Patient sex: M
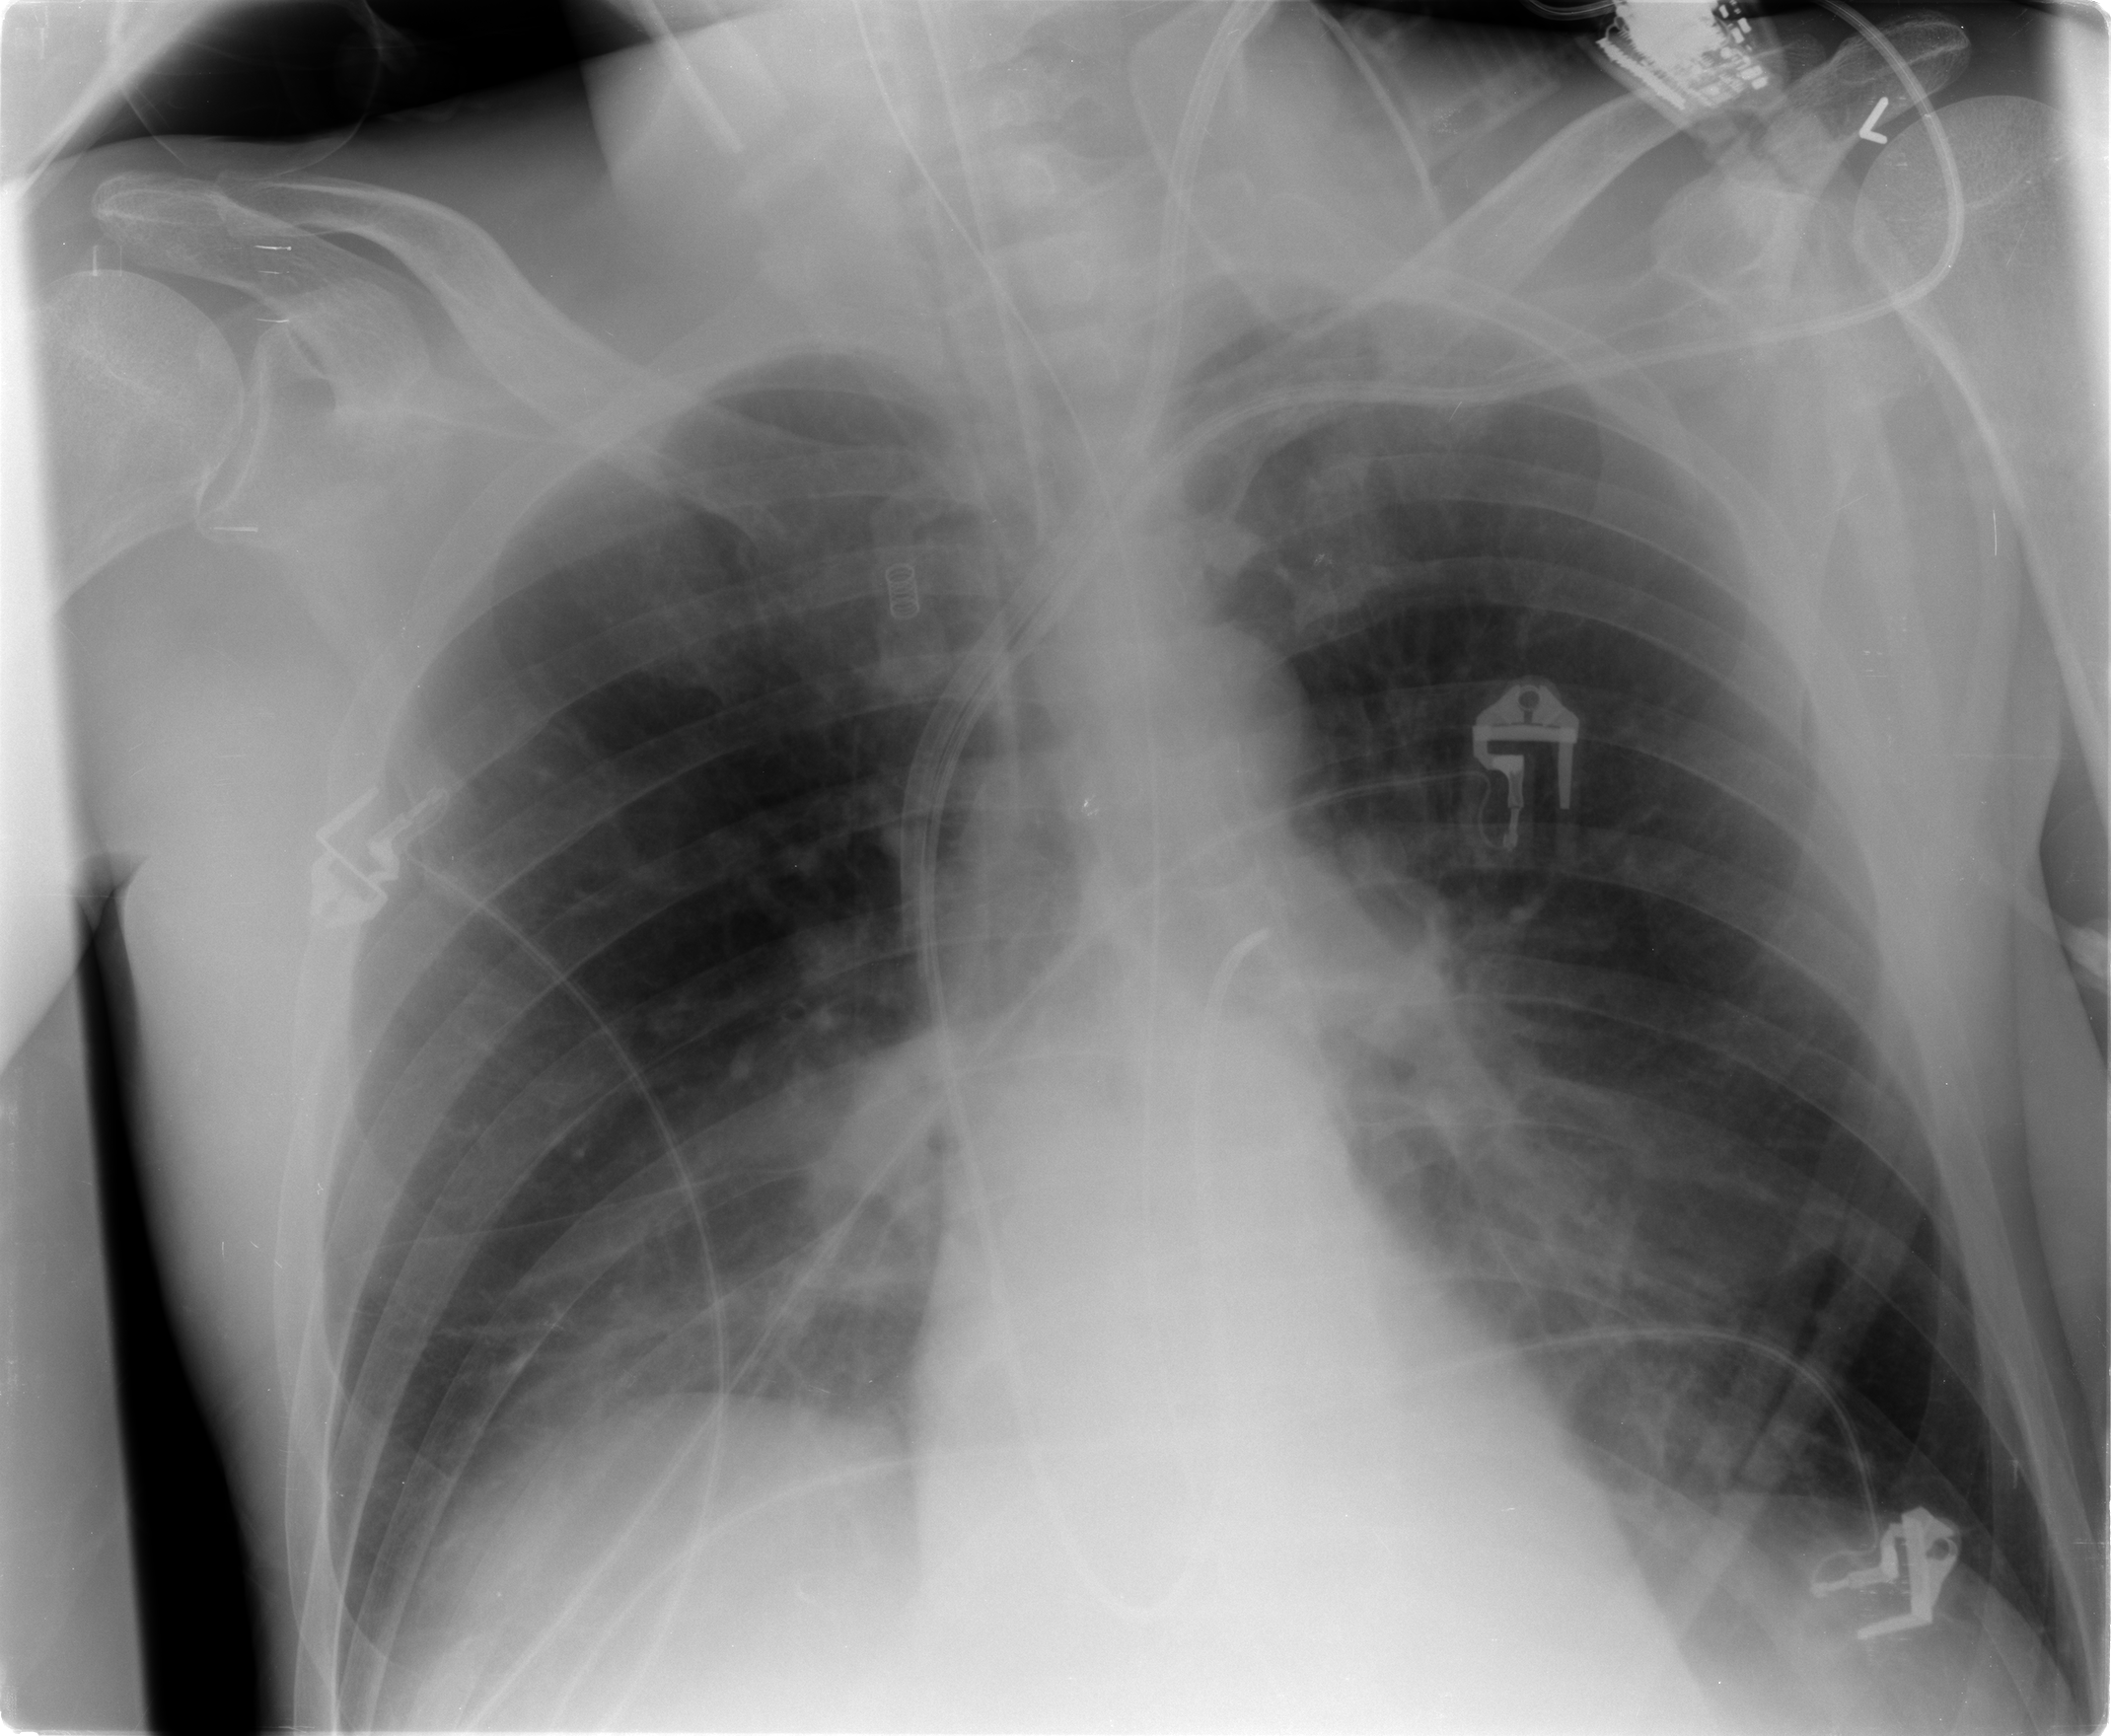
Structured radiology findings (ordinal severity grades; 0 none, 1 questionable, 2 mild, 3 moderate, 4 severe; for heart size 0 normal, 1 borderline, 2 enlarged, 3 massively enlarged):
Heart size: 0
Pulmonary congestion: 0
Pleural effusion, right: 1
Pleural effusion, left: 0
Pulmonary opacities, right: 0
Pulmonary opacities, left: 0
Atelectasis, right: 2
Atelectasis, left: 1